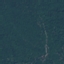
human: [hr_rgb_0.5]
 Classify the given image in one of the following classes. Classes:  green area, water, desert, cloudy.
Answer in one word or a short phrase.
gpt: green area